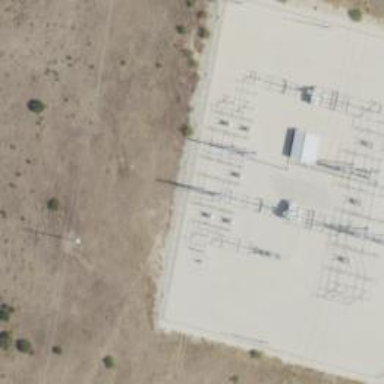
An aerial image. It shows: Switch used for power control.